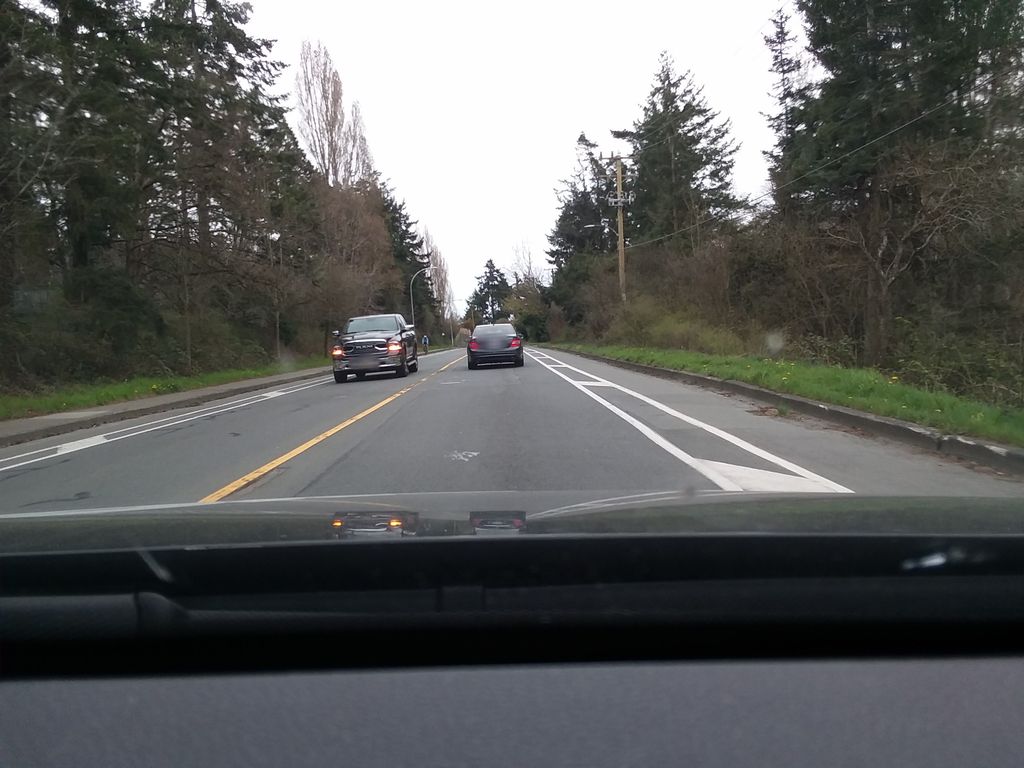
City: victoria